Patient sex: M
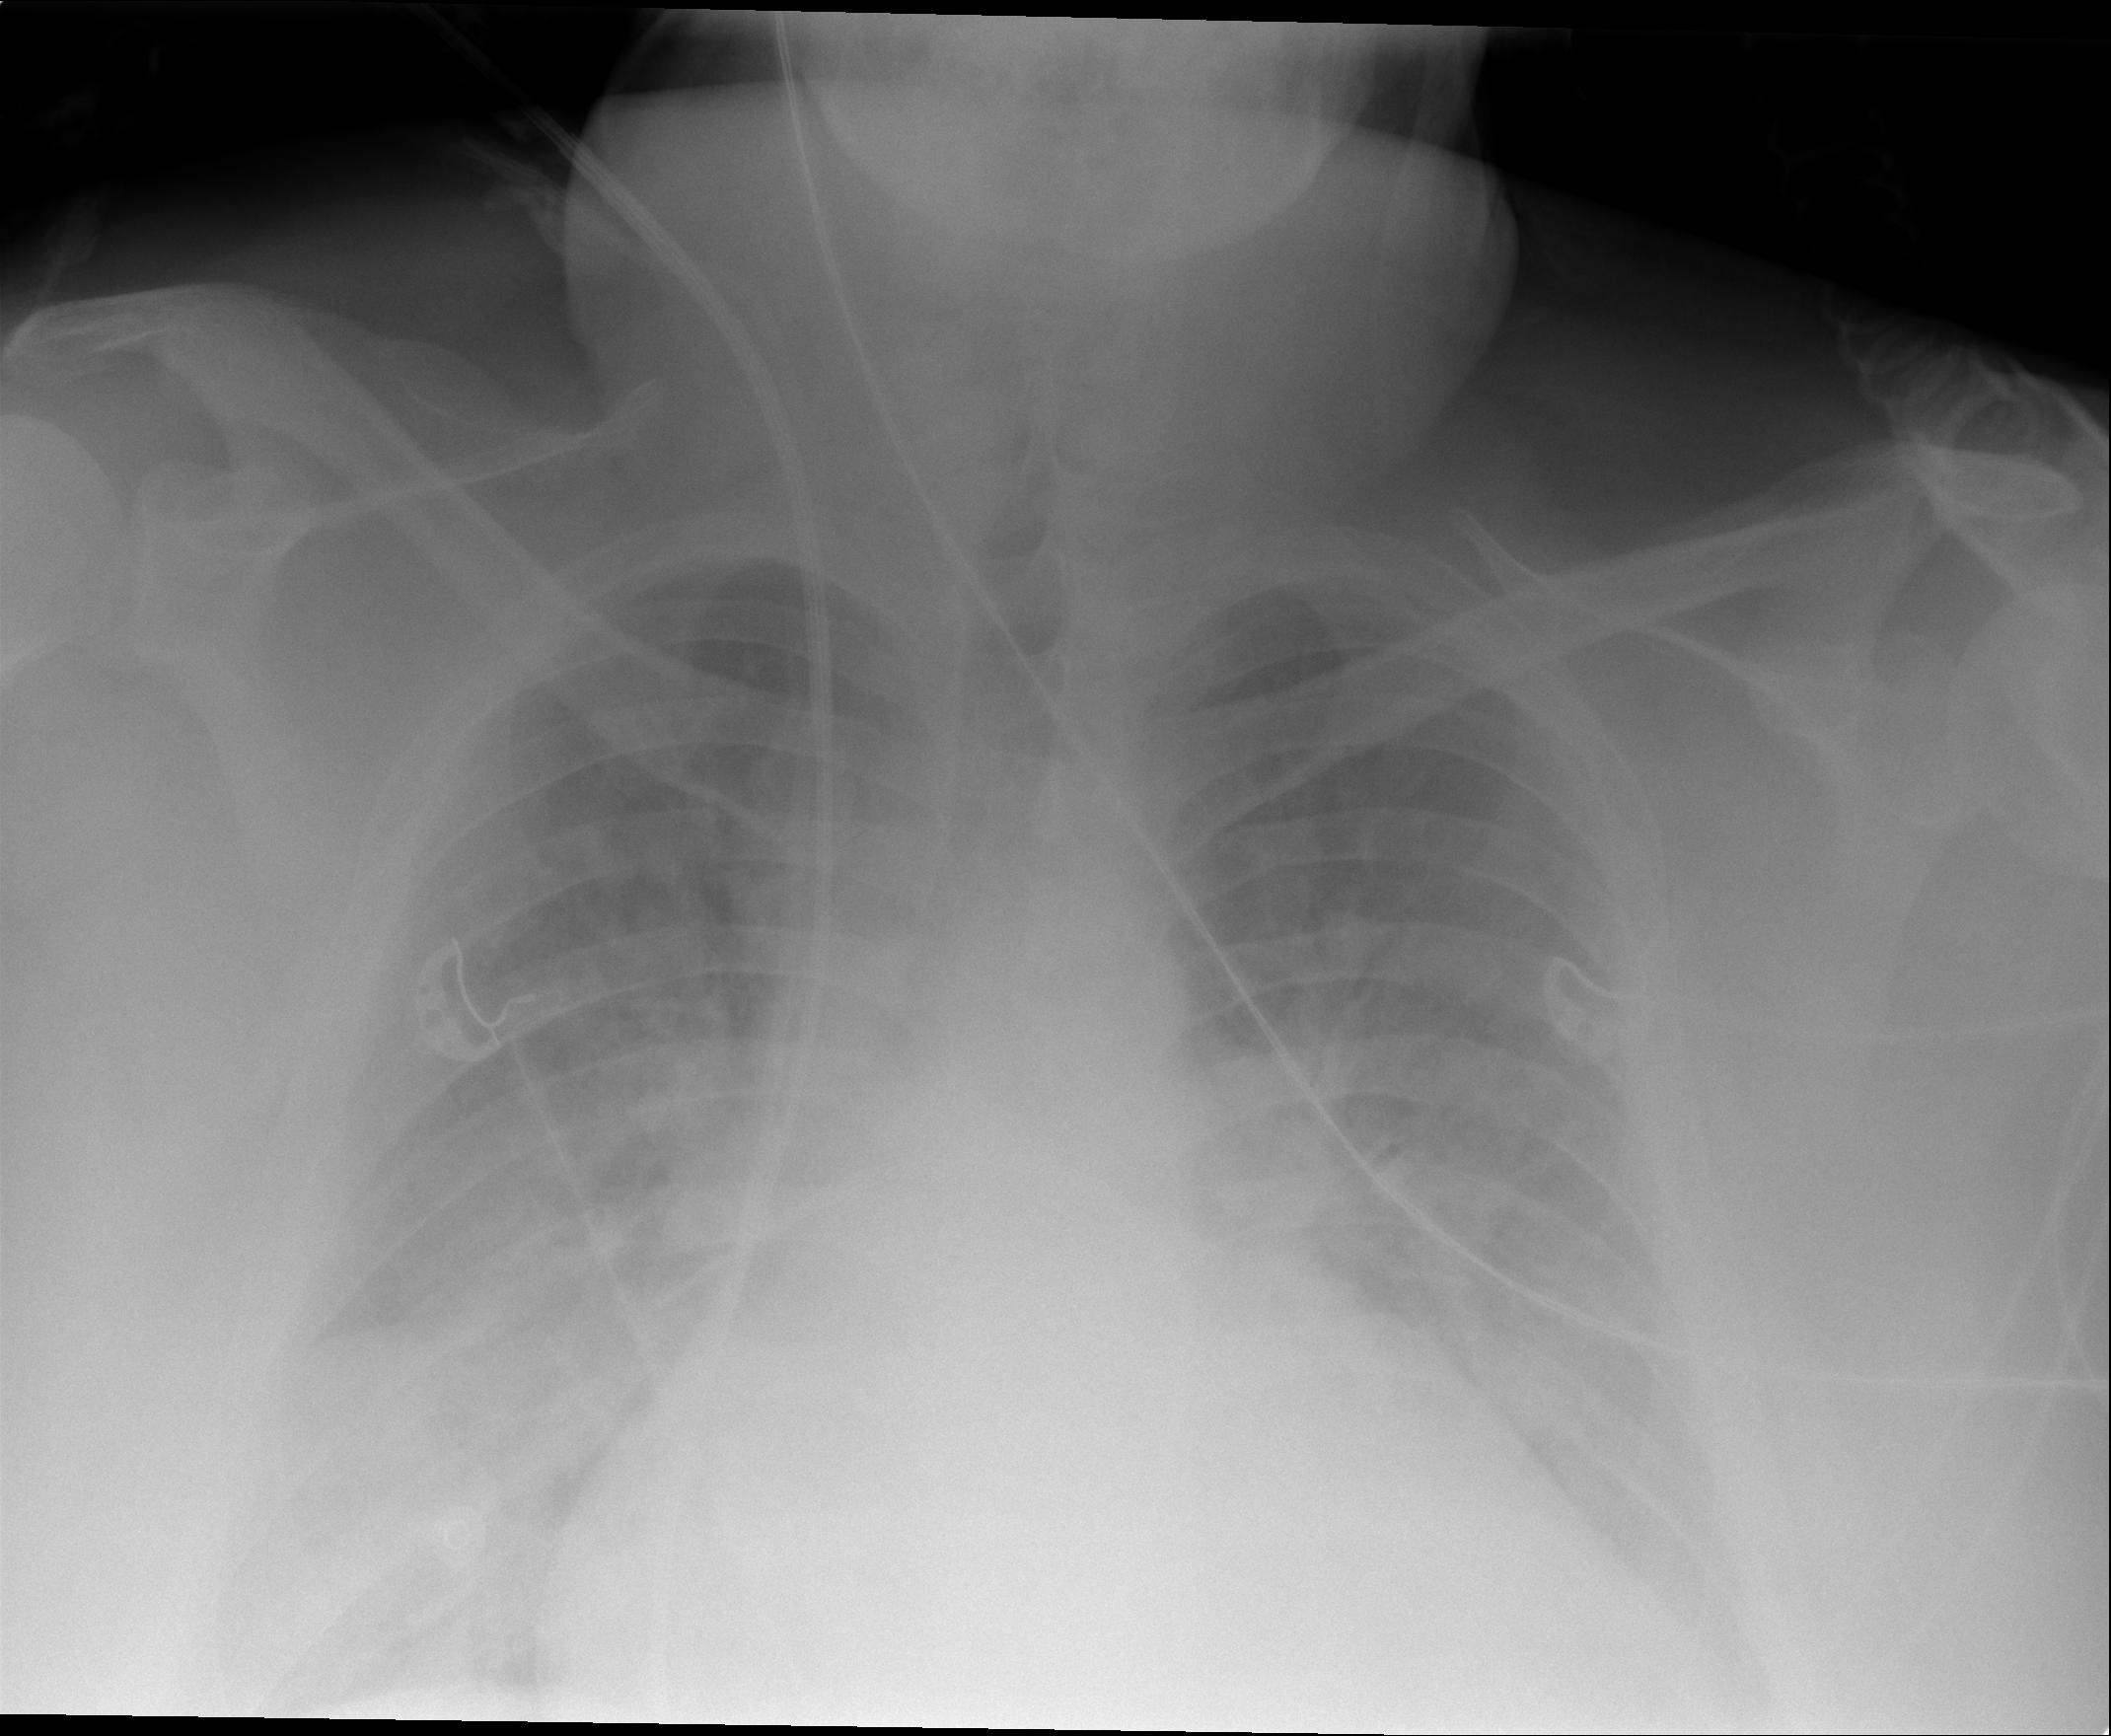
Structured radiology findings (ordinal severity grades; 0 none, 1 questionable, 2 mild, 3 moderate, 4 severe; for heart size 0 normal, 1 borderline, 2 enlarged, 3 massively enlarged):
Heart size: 2
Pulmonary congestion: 3
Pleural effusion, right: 2
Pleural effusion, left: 2
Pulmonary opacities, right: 3
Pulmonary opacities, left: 3
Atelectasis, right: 4
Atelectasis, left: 4